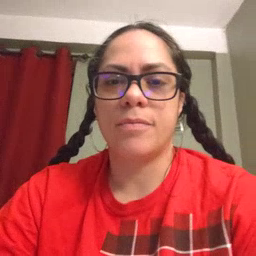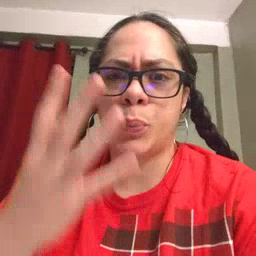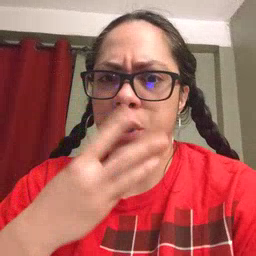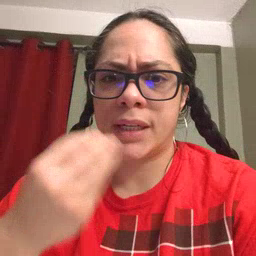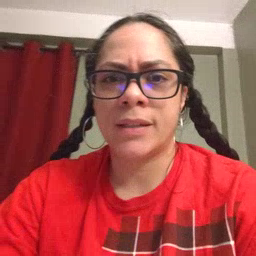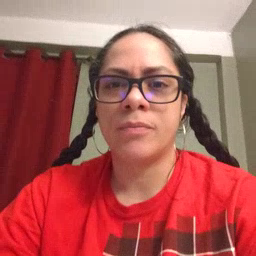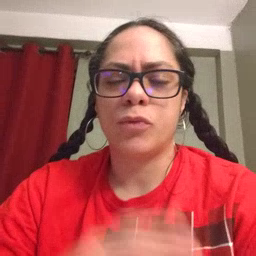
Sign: pretty